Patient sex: M
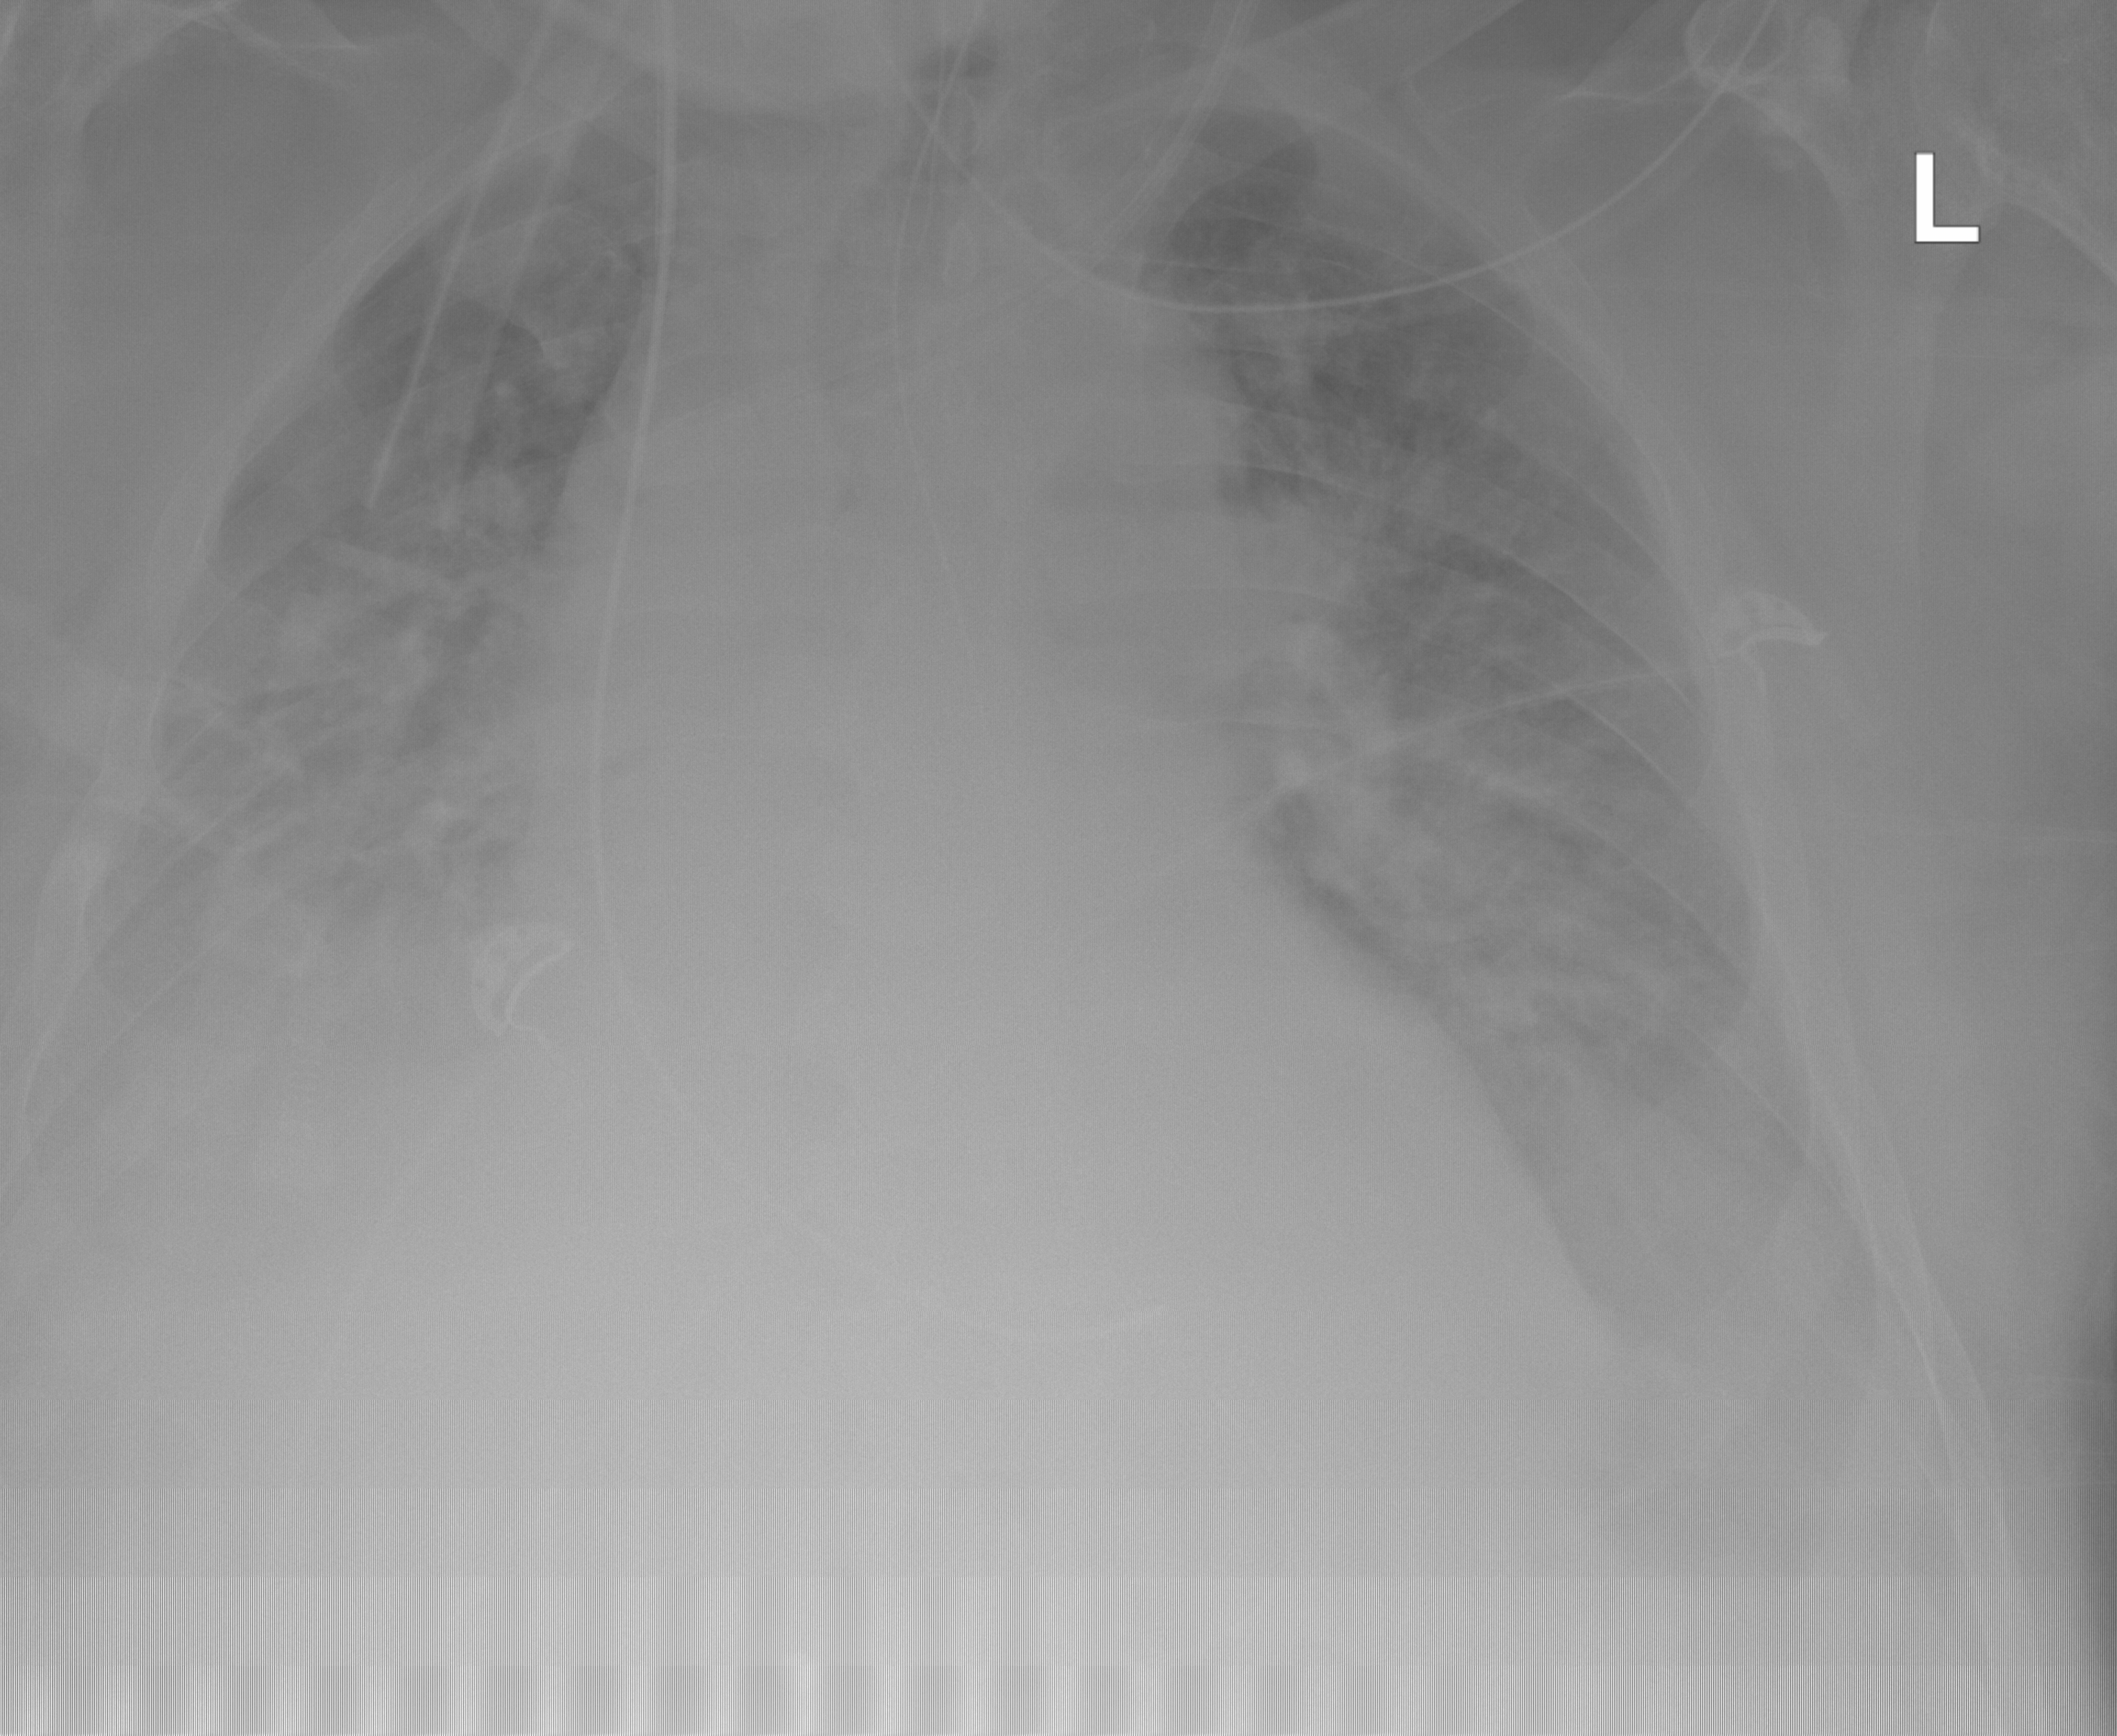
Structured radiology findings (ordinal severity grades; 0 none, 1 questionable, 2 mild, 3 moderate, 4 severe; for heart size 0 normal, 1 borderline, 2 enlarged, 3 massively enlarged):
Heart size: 2
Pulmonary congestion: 3
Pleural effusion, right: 3
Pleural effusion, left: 2
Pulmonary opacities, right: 2
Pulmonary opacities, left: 2
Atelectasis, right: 2
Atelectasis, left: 2